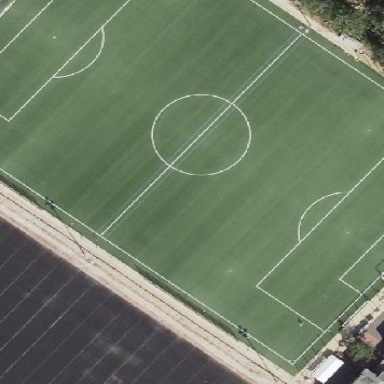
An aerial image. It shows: Soccer pitch for leisureland activities.